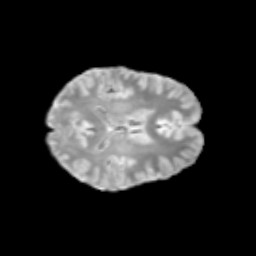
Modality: T2w
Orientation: axial
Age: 14
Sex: female
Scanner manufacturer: siemens
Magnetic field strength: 3 T
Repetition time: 3.8 s
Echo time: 0.07 s